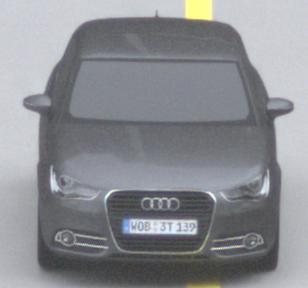
Make: Audi
Model: A1 Sportback 1.2 TFSI
Detailed model: A1 (8X) Sportback
Model produced from: 2012/03
Model produced until: 2014/11
Doors: 5
Color: gray
Road condition: wet road
Daytime: morning or afternoon
Contrast: low contrast